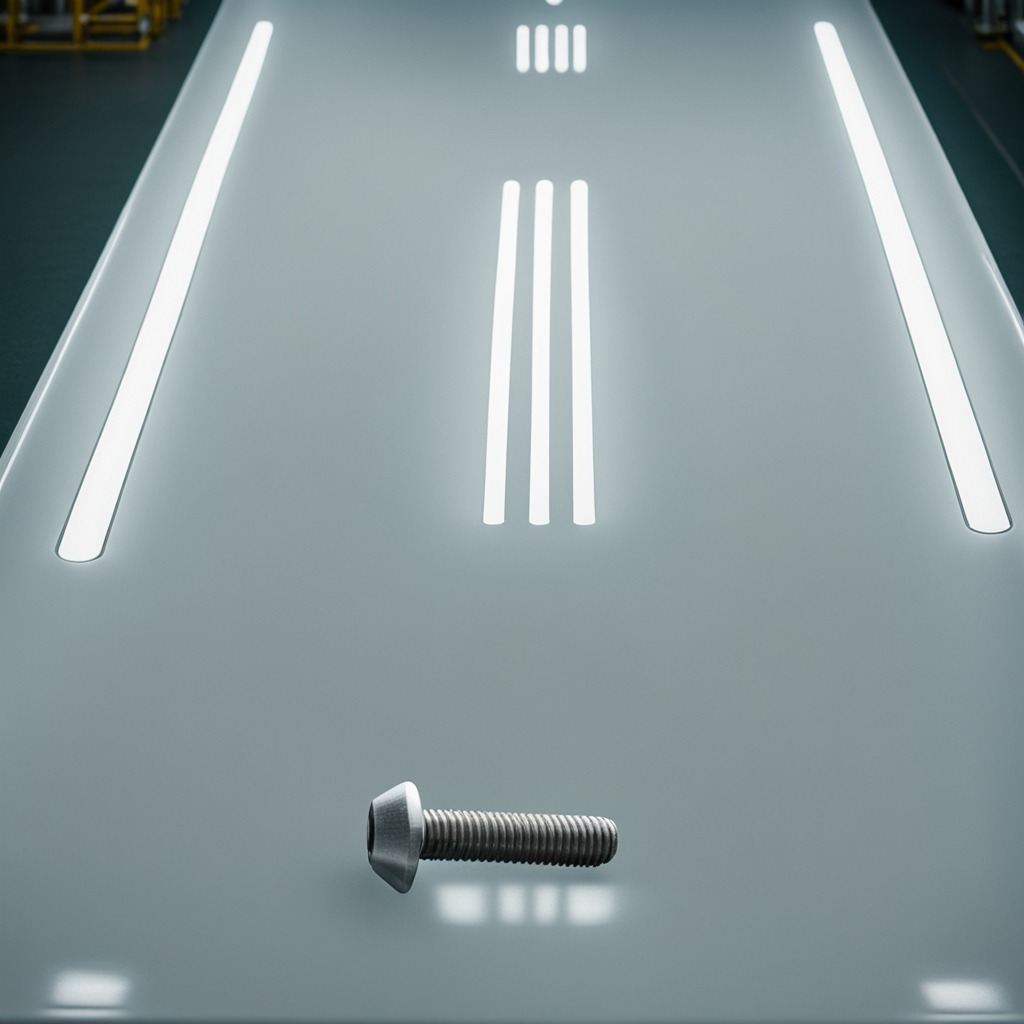
A metal screw is lying on a table in a ship maintenance bay.